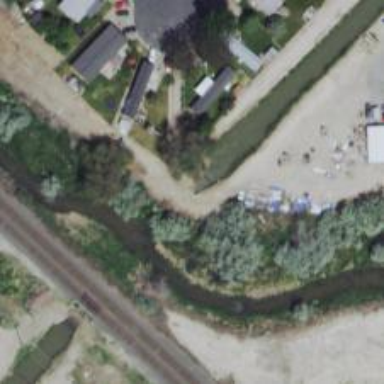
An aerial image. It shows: Culvert underpass for canal.